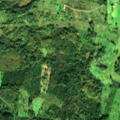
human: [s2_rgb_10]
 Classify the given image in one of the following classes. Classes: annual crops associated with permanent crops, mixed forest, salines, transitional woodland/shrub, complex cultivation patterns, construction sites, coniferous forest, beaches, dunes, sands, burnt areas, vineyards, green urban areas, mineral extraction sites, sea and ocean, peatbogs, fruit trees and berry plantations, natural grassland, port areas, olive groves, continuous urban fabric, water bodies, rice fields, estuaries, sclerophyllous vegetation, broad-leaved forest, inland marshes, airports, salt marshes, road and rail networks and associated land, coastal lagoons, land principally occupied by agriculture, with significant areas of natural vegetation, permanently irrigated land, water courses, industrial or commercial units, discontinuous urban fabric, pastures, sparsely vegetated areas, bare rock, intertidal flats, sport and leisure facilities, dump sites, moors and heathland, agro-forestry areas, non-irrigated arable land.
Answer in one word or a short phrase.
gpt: complex cultivation patterns, land principally occupied by agriculture, with significant areas of natural vegetation, broad-leaved forest, mixed forest, transitional woodland/shrub